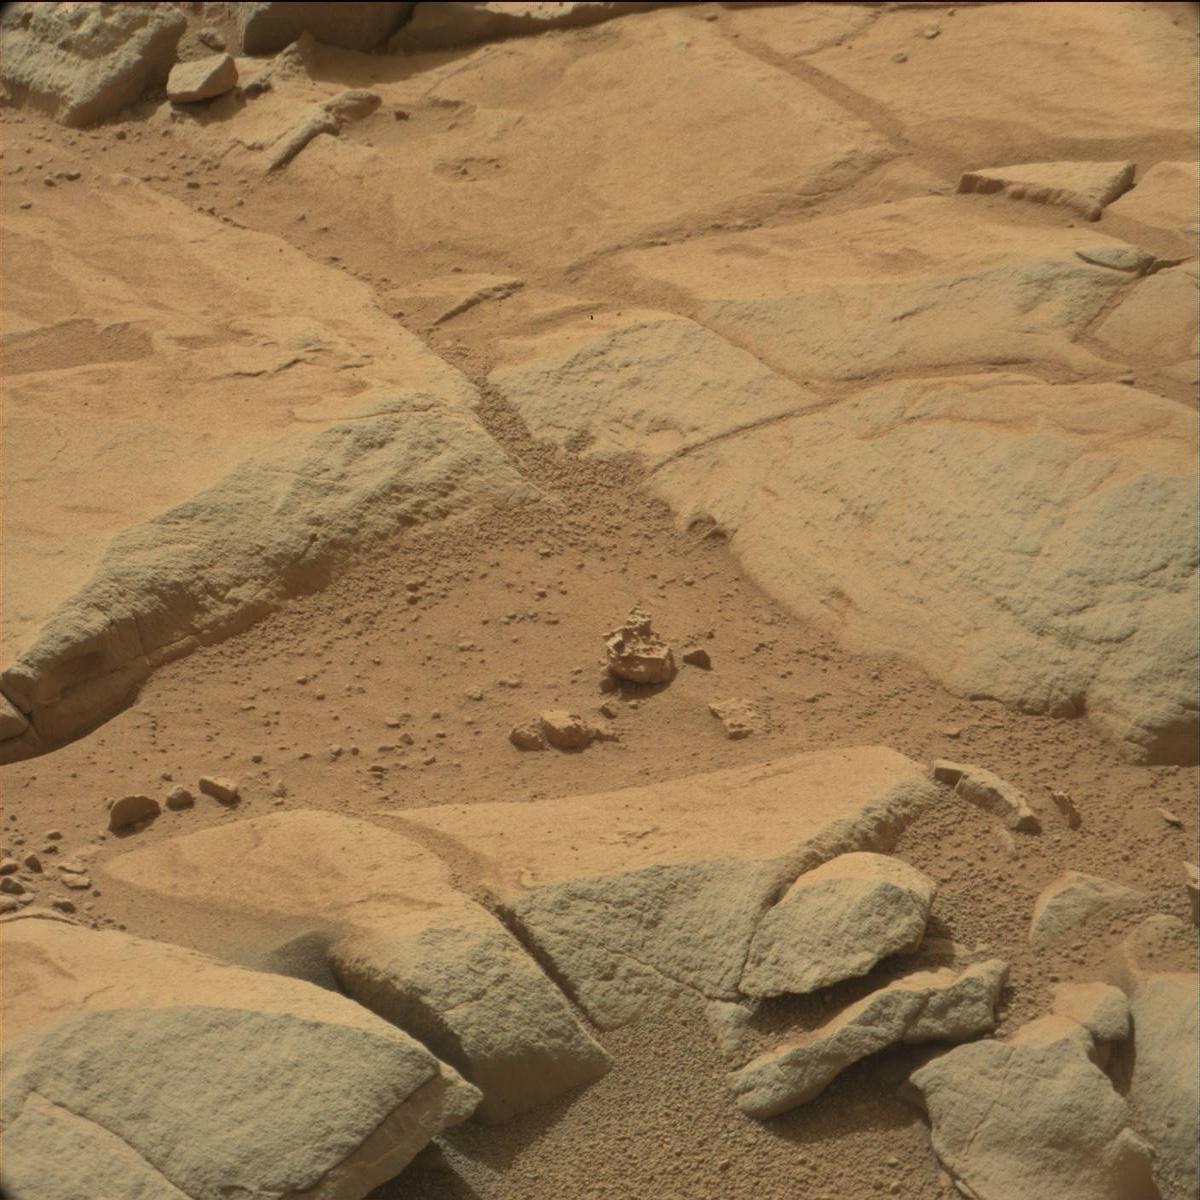
Terrain classes present: Bedrock, Rock, Sand / Soil